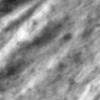
Label: no_change